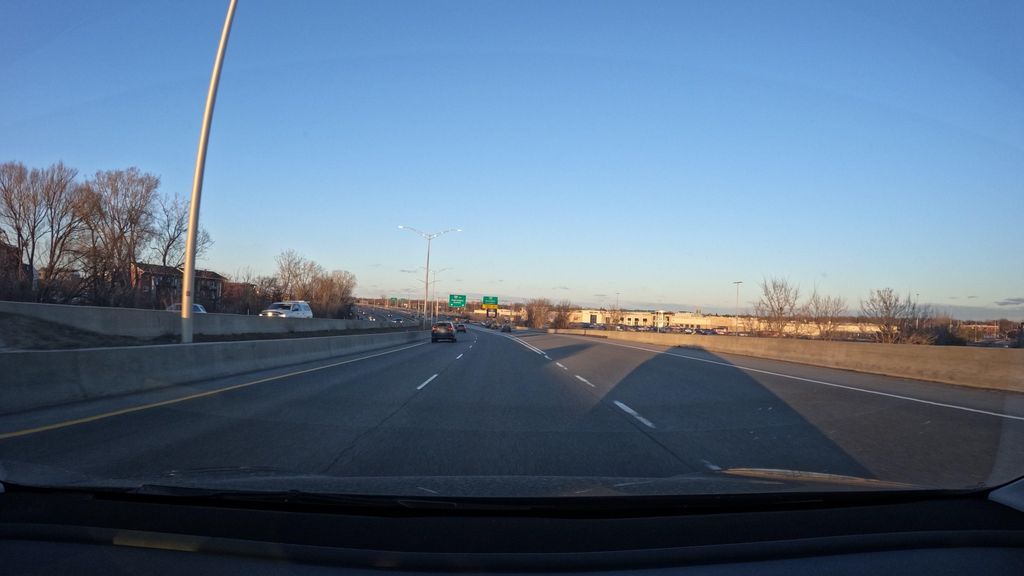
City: montreal